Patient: sex F, age 56
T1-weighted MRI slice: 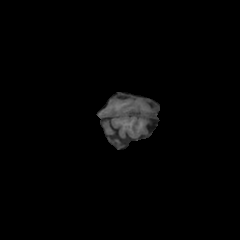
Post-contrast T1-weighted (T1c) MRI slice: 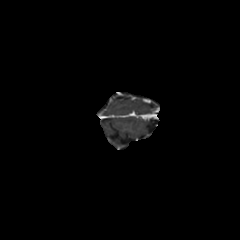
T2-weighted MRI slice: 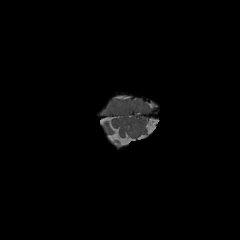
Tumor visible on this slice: no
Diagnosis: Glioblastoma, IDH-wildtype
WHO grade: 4